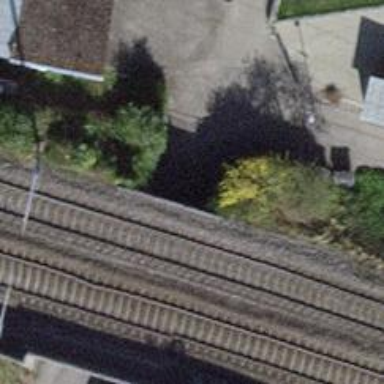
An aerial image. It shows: Single-track railway bridge with contact lines for electrification.